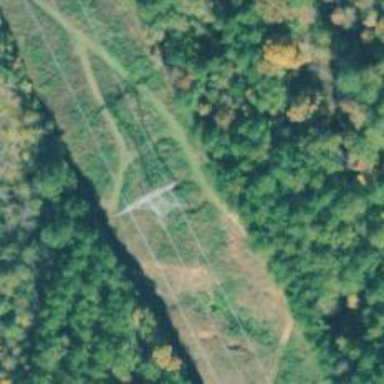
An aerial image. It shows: Lattice structure tower used for power transmission.